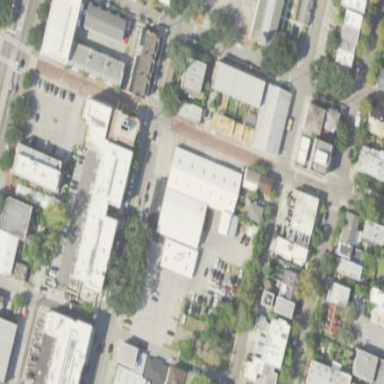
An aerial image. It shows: Commercial building.